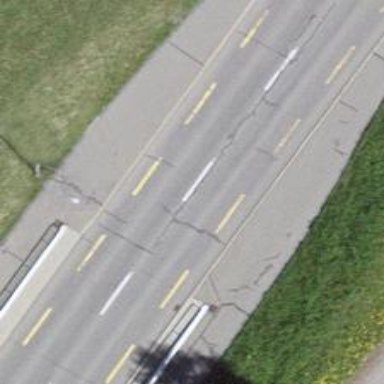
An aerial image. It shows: Paved footway.